Interaction volume radius: 10 \u00c5
Interaction volume height: 20 \u00c5
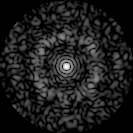
Disorder parameter: 0.7716